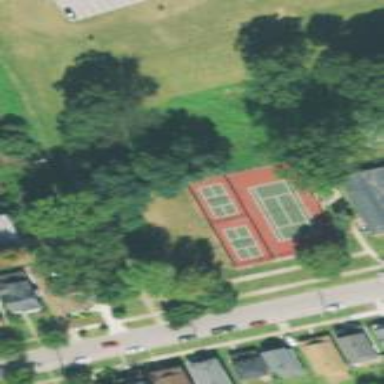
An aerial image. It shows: Tennis court on pitch.